RGB frame:
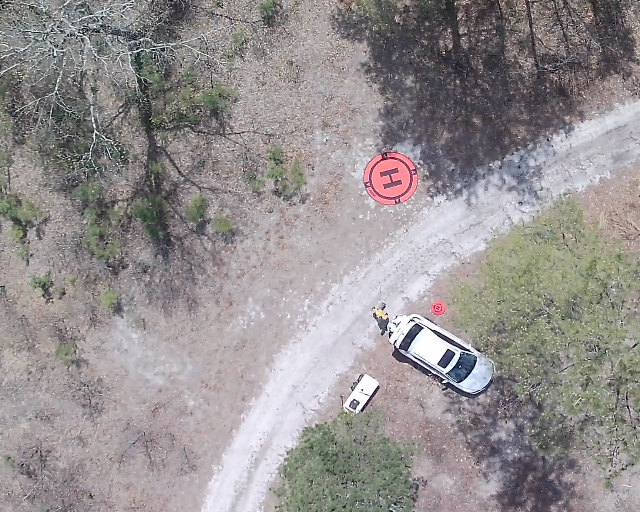
Thermal frame:
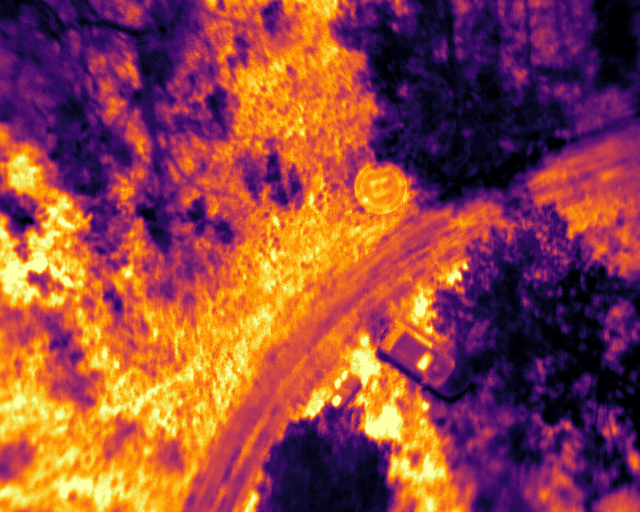
Captured: 2026-02-26 02:33:10
Pixels at or above 80 °C: 0 (fraction of frame: 0)